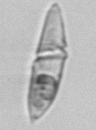
Label: Gyrodinium